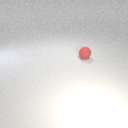
small red rubber sphere